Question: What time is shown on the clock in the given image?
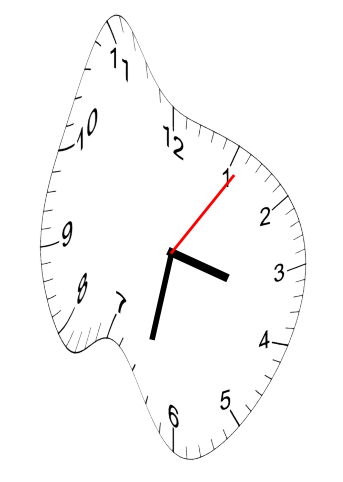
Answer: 03:32:06